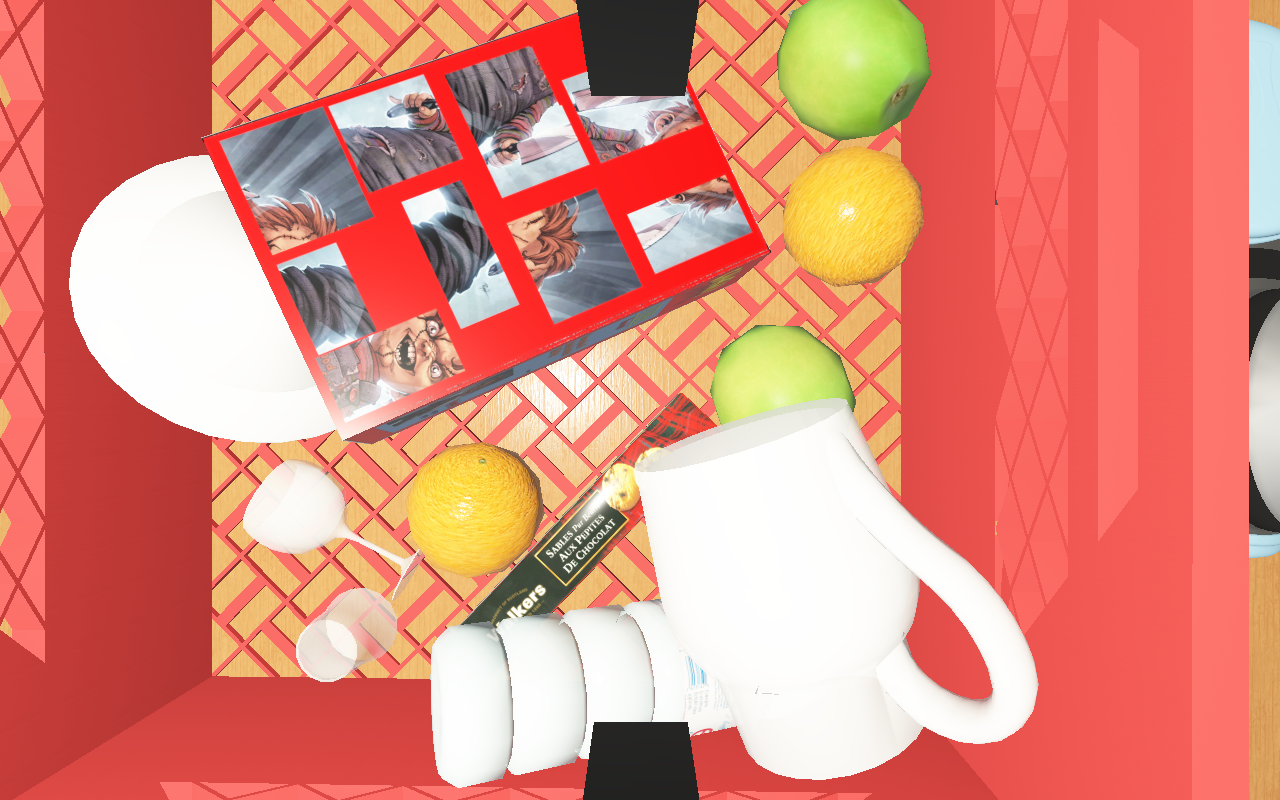
Objects in the scene:
carafe
water bottle
apple
orange
spoon
cereal box
biscuit box